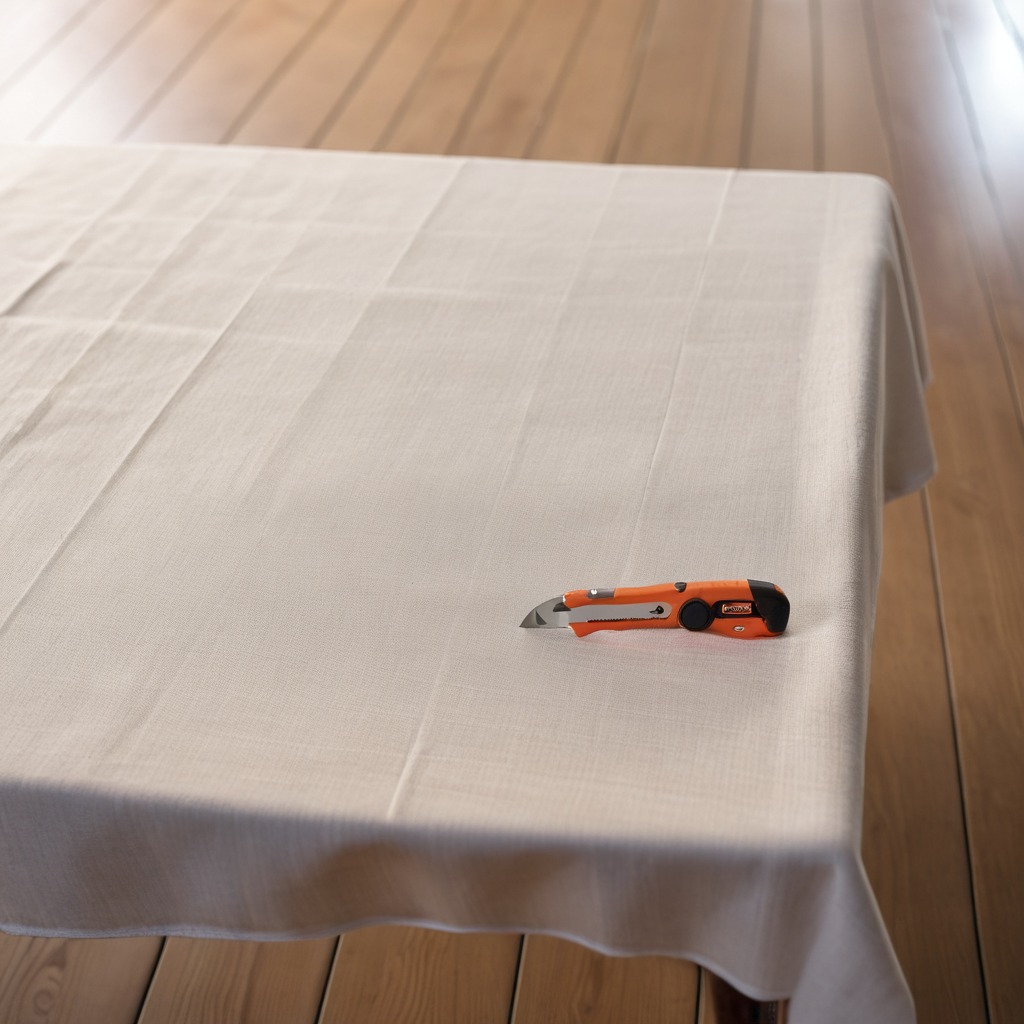
A utility knife lying on a clean wooden table in an outdoor workshop during daytime bright natural light soft shadows worn but beneath the cloth.